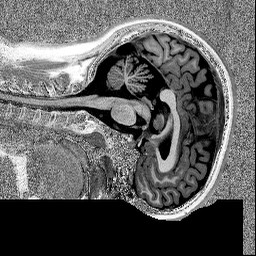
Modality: MP2RAGE
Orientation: sagittal
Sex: female